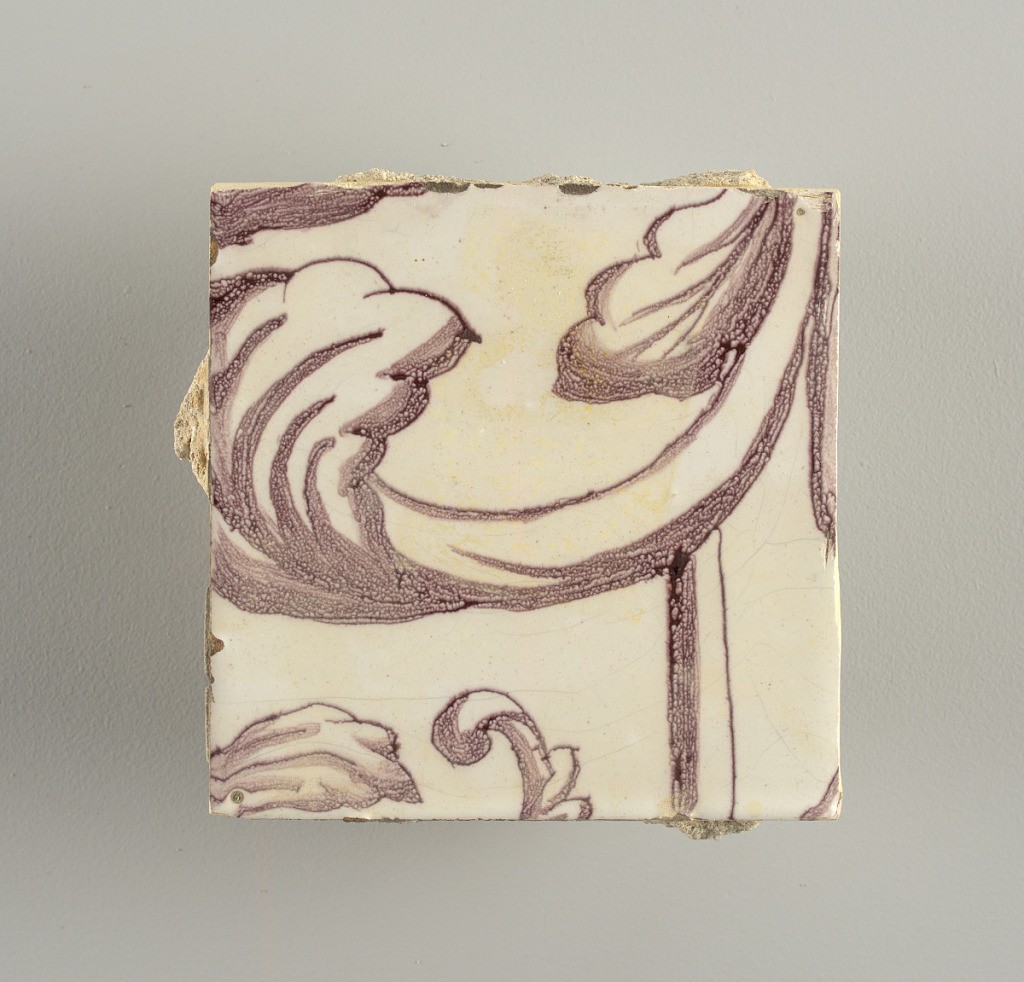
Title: Tile wall facing
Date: ca. 1725
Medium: Tin-glazed earthenware, underglaze
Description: Horizontal rectangle.  Thirty tiles wide and twenty-three tiles high with opening for fireplace eleven tiles wide and ten high.  Foliage arabesques disposed about three vertical axes from which are emphazised by urns at center and right, and at left by the figure of a standing woman carrying an infant on her arm and accompanied by two children.